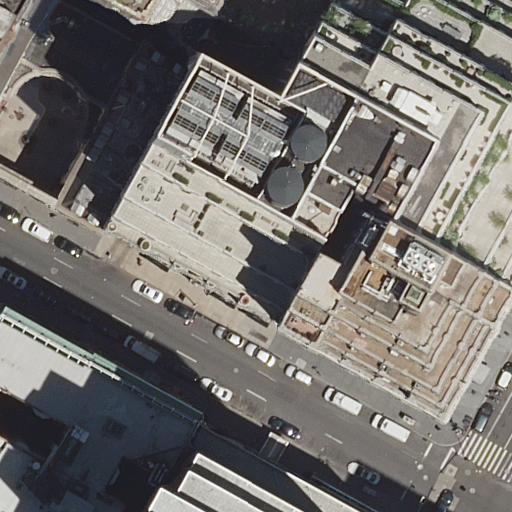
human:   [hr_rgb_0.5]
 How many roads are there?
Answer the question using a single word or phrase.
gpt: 4

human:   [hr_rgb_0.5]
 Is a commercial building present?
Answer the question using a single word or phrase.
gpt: yes

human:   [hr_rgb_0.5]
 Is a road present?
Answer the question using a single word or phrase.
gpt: yes

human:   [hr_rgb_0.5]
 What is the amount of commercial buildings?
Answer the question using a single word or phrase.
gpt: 1

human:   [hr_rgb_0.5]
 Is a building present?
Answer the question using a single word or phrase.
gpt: yes

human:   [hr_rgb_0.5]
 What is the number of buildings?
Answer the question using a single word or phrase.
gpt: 7

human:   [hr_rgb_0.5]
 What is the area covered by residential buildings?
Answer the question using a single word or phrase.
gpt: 7022m2

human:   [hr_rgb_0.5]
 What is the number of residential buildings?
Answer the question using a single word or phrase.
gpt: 6

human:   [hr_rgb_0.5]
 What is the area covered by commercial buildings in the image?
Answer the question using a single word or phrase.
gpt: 103m2

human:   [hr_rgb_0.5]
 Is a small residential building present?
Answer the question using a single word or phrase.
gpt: no

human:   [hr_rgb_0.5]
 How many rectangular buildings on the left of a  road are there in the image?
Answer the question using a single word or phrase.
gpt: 2

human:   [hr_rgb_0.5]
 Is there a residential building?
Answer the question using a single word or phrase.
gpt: yes

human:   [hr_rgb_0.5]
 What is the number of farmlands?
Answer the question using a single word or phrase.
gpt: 0

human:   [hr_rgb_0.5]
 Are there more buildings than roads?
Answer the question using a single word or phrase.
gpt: yes

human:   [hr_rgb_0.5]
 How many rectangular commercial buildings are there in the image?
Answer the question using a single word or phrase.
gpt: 1

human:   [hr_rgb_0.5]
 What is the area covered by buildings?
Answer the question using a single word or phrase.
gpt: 7125m2

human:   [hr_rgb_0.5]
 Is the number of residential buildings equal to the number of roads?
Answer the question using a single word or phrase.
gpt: no

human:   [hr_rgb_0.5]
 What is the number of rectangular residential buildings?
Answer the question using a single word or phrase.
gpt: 1

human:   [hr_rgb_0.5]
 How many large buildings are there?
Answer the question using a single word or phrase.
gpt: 4

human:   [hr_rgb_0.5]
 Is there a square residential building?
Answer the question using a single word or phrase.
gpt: no

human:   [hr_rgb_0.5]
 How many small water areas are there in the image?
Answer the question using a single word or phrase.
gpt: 0

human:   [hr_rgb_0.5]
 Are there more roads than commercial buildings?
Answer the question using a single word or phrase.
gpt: yes

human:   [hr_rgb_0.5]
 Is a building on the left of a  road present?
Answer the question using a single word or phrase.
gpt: yes

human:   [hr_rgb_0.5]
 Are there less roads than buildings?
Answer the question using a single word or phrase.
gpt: yes

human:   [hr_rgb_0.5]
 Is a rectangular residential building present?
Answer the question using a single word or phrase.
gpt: yes

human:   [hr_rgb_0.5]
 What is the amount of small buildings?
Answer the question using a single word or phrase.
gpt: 0

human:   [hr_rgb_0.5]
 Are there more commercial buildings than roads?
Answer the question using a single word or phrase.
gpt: no

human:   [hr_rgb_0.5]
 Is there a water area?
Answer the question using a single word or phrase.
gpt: no

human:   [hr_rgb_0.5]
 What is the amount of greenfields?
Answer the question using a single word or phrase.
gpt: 0

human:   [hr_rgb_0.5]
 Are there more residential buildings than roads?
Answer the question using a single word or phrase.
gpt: yes

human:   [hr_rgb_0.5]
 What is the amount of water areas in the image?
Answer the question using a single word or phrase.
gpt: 0

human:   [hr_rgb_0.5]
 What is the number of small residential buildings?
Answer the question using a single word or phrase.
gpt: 0

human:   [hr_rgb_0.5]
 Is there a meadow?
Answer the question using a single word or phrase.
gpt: no

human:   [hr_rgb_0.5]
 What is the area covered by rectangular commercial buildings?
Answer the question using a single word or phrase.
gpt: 103m2

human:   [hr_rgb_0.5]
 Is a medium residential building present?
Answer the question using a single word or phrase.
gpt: yes

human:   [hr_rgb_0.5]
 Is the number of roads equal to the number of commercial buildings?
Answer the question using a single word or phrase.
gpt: no

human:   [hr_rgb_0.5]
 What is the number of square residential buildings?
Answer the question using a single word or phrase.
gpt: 0

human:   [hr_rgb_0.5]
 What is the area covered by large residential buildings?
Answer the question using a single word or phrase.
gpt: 6356m2

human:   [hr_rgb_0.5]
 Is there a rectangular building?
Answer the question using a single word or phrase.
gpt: yes

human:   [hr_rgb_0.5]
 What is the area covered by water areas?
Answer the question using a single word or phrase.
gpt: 0m2

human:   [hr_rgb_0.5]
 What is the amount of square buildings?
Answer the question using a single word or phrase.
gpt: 0

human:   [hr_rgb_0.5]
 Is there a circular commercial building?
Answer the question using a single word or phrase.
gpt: no

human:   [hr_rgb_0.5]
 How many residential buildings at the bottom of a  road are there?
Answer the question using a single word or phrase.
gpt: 0

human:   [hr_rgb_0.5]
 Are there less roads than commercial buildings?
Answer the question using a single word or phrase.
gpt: no

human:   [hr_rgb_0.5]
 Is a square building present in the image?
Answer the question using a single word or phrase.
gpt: no

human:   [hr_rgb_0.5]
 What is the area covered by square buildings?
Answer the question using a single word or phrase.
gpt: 0m2

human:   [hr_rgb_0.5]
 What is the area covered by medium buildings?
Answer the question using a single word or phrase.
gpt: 769m2

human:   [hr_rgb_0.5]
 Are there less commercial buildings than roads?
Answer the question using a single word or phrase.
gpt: yes

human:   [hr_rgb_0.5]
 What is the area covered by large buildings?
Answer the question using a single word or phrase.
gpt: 6356m2

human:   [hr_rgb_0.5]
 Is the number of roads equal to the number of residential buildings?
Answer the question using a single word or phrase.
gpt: no

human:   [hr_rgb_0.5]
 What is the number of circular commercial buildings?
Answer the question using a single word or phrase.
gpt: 0

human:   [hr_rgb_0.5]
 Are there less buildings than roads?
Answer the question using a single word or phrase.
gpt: no

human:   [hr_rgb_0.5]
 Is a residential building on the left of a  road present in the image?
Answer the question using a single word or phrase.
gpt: yes

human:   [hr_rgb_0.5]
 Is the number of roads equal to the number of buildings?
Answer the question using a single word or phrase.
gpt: no

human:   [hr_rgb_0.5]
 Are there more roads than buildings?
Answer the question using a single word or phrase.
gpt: no

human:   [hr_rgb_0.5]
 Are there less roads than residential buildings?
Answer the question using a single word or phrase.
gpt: yes

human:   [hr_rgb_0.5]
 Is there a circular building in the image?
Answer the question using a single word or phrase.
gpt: no

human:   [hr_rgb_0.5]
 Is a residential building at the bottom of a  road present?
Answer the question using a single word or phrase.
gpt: no

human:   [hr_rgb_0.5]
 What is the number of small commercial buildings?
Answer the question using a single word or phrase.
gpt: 0

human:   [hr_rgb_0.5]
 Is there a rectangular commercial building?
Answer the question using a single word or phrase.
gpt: yes

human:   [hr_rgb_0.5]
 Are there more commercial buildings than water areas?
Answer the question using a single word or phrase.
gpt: yes

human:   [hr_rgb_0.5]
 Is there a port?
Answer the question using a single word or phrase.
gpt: no

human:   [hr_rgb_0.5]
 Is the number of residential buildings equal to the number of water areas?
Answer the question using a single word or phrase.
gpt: no

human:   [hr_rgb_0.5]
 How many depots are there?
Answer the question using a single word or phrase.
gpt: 0